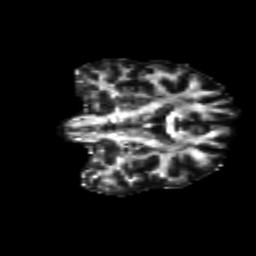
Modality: FA
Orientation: coronal
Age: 44
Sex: female
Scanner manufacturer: siemens
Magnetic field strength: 3 T
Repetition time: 8.6 s
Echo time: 0.095 s